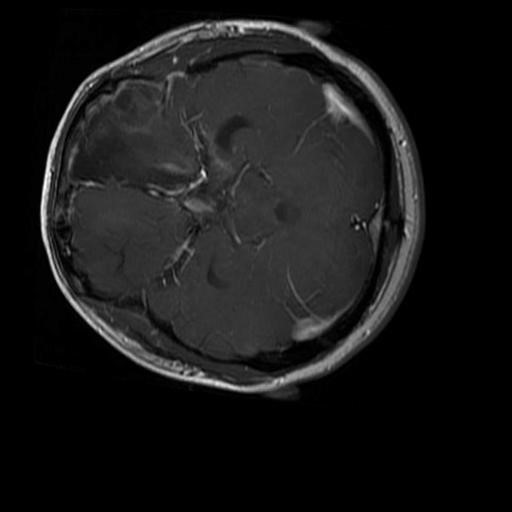
Label: brain_glioma